Fundus camera: zeiss
Shooting center: fovea
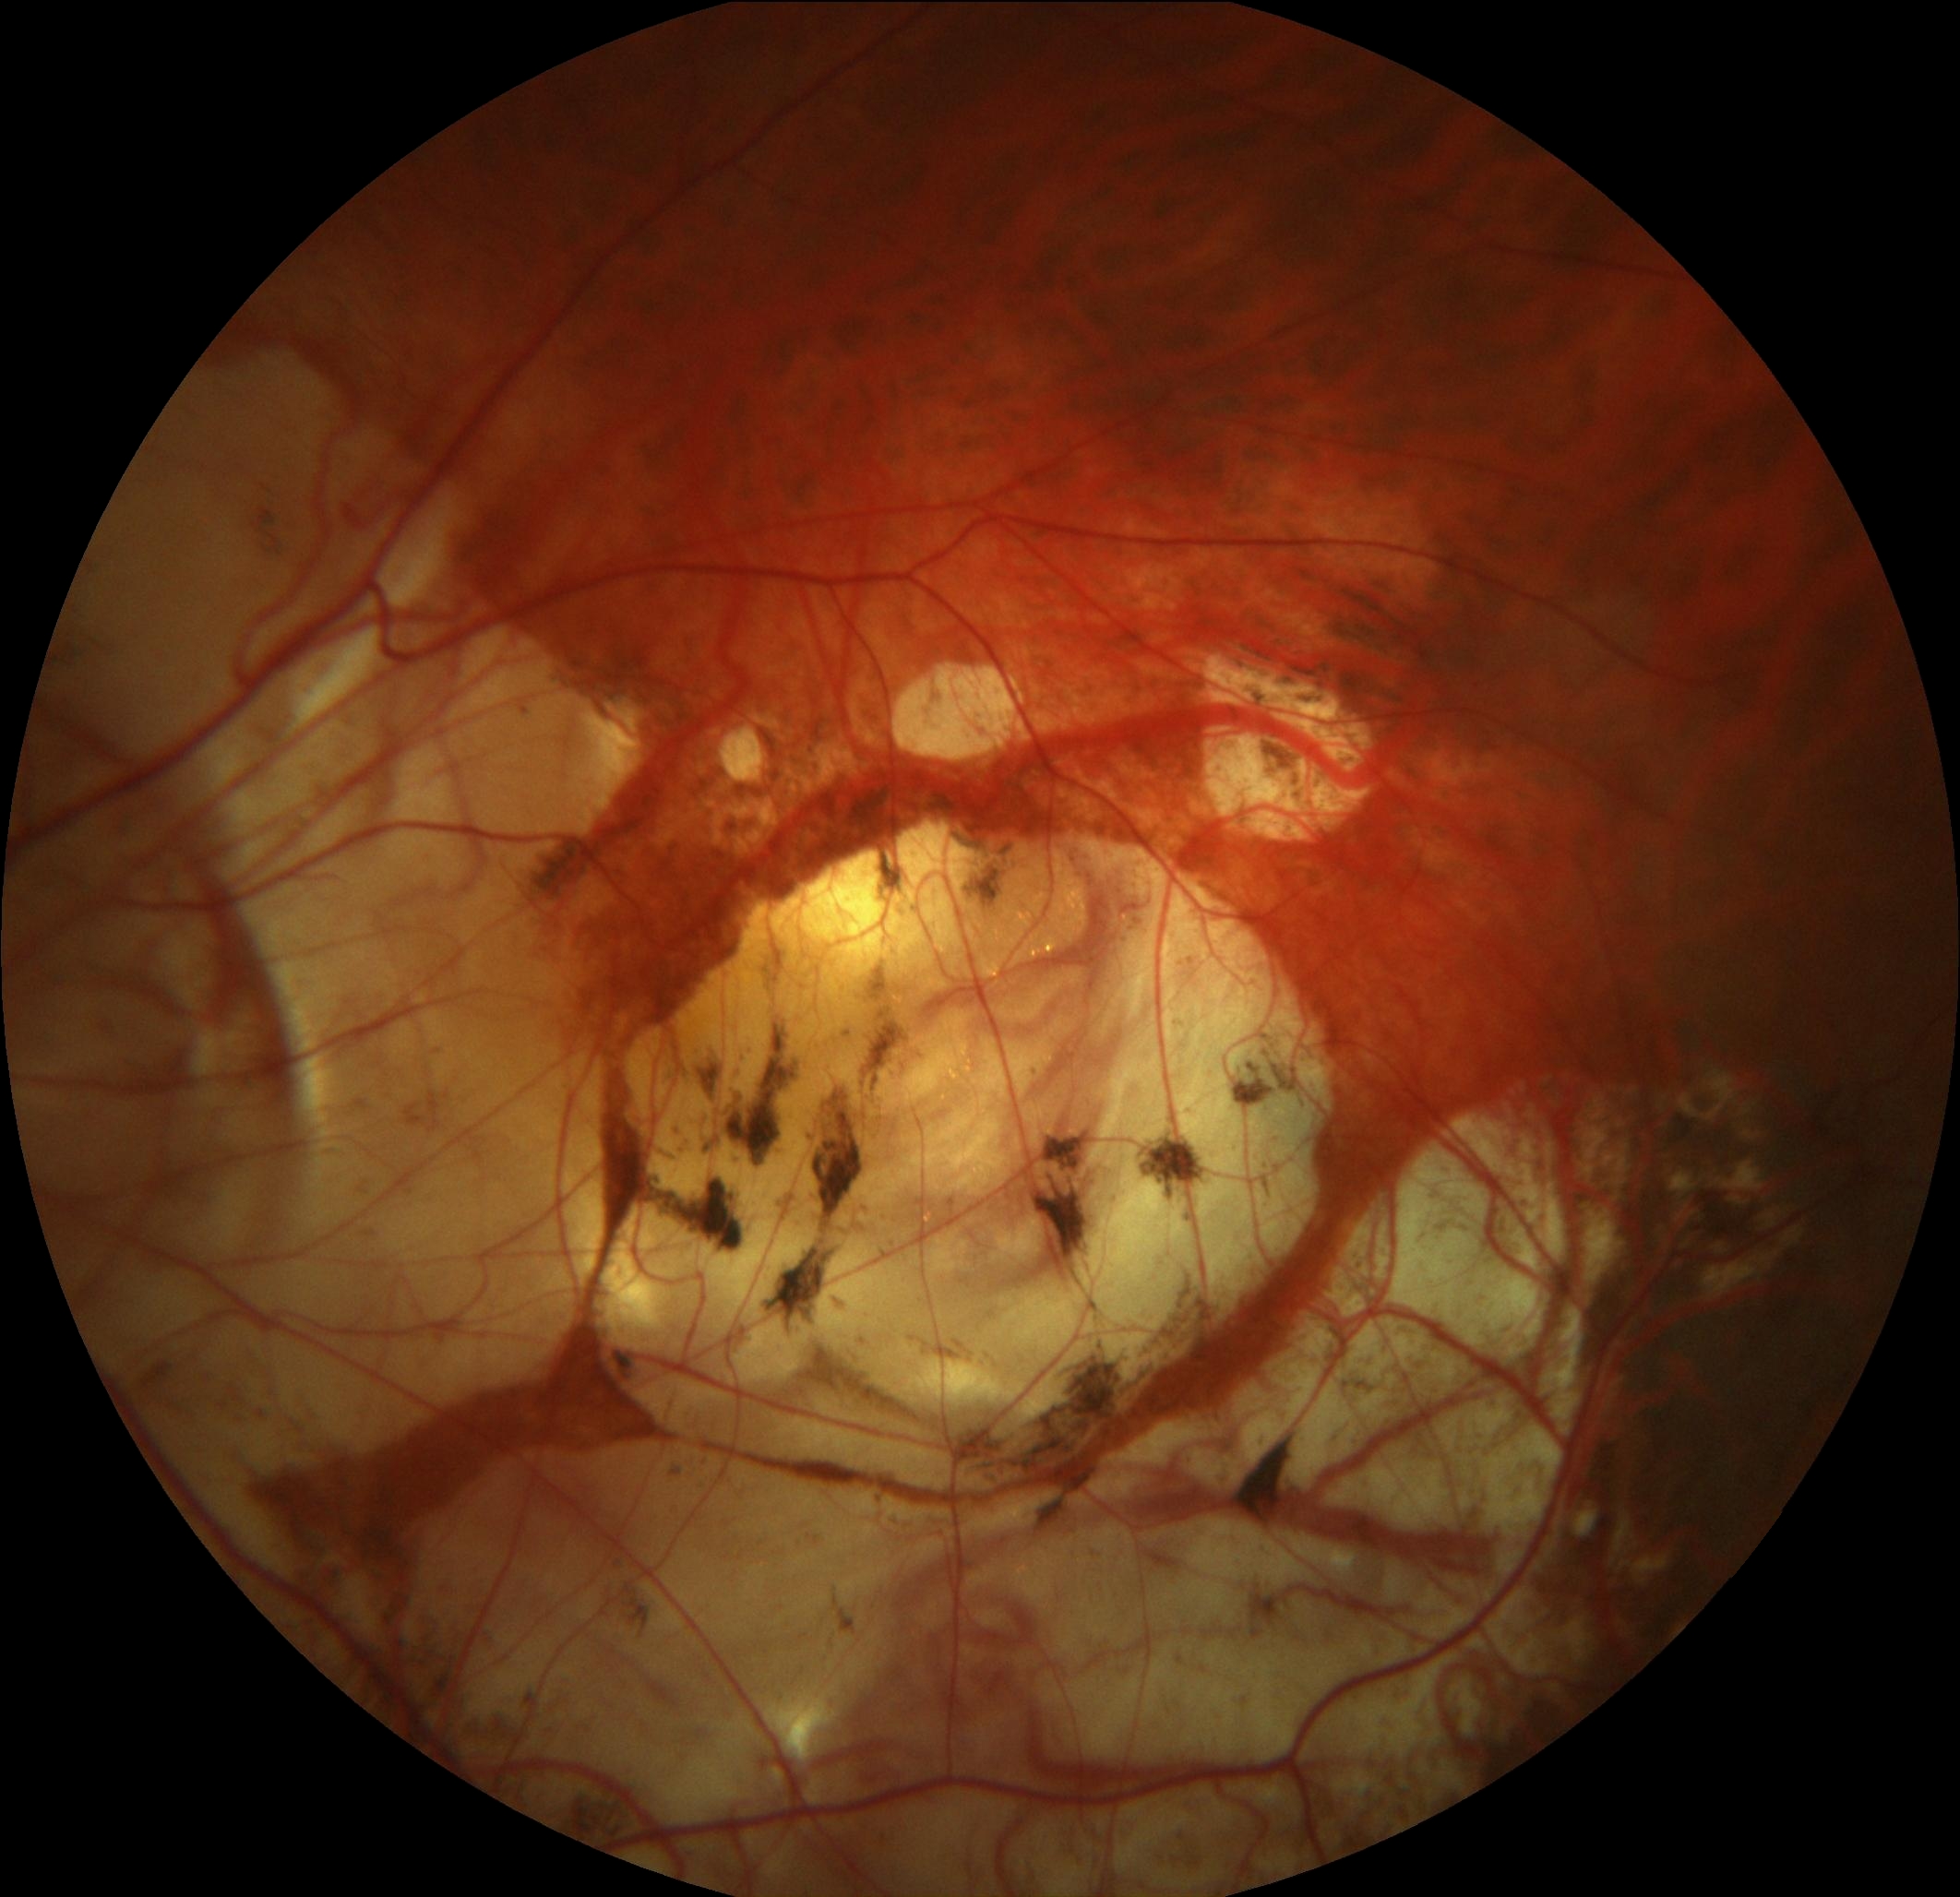
Pathologic myopia: yes
Patchy retinal atrophy: present
Retinal detachment: absent